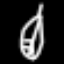
Label: leaf